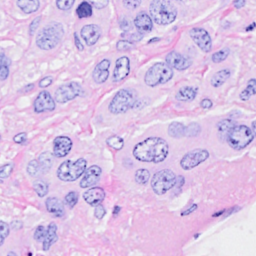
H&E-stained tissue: Breast